Field crop: maize
Growth stage: 1
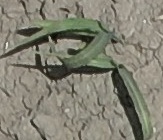
Species: sorghum